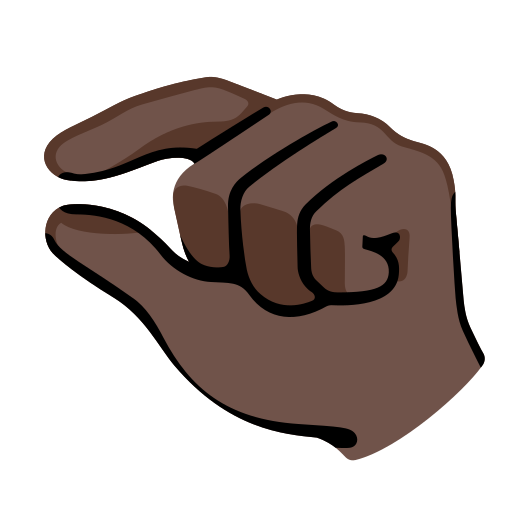
Emoji: 🤏🏿